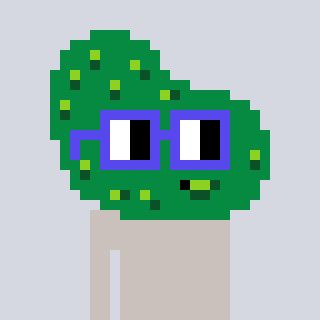
a pixel art character with square blue glasses, a pickle-shaped head and a foggrey-colored body on a cool background